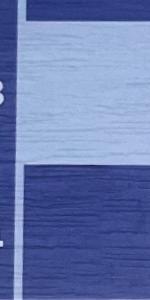
Label: Empty